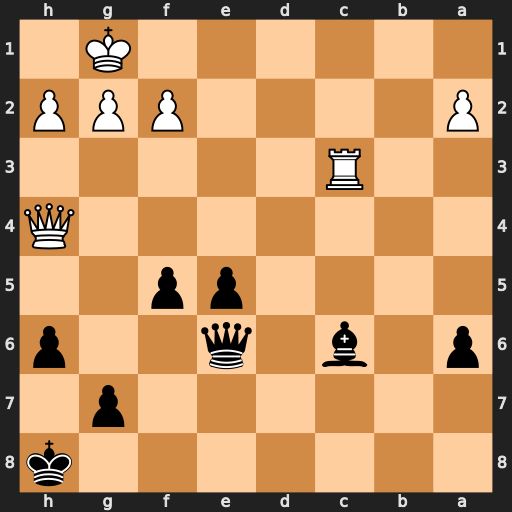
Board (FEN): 7k/6p1/p1b1q2p/4pp2/7Q/2R5/P4PPP/6K1
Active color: b
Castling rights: -
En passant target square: -
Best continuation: Qd5 f3 Qd1+